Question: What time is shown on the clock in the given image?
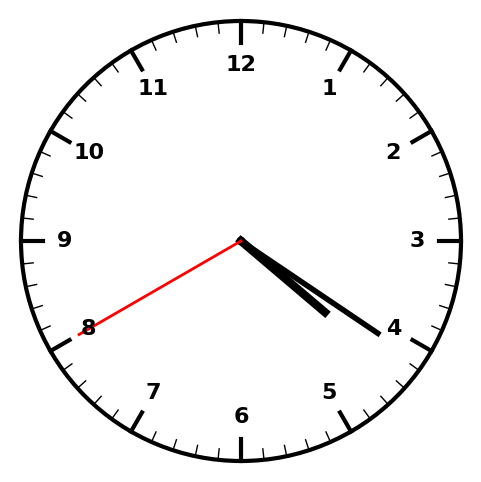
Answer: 04:20:40